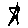
Label: star